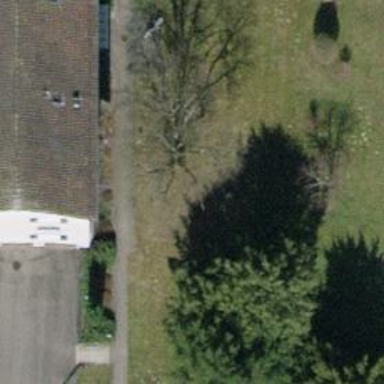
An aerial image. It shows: Urban area featuring tree as natural element.